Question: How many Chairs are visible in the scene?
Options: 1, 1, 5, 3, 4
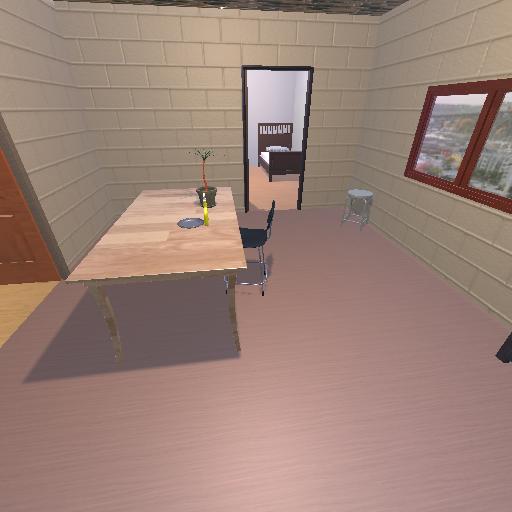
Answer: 1